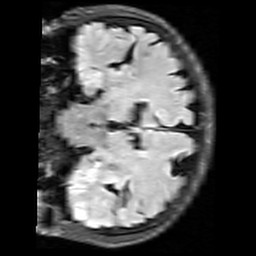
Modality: FLAIR
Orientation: coronal
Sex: female
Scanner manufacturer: siemens
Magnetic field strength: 3 T
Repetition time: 10 s
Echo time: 0.09 s